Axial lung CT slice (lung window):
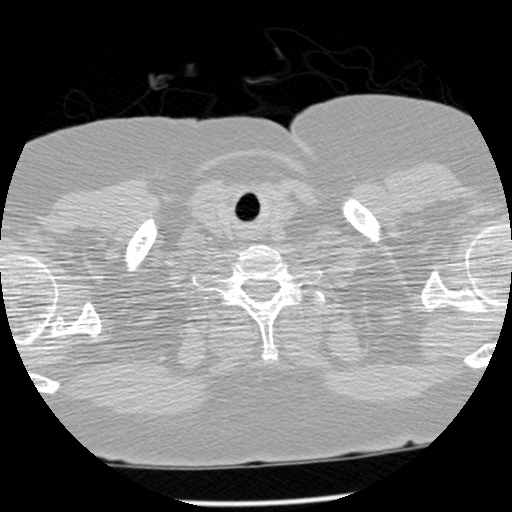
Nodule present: no